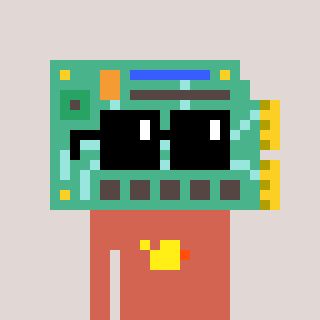
a pixel art character with square black sunglasses, a chipboard-shaped head and a peachy-colored body on a warm background